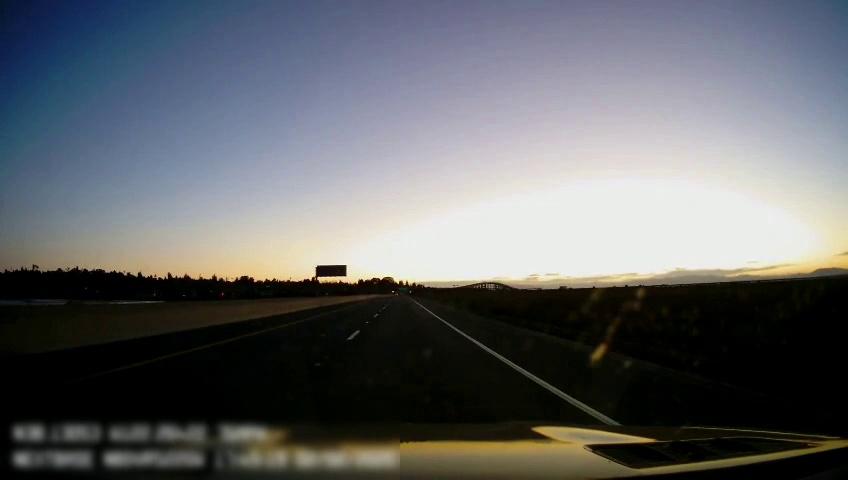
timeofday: Dusk/Dawn/Twilight
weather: Sunny
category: Drivable Space
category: Lanes | Current Lane
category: Lanes | Current Lane
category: Lanes | Alternate Lane
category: Lanes | Alternate Lane